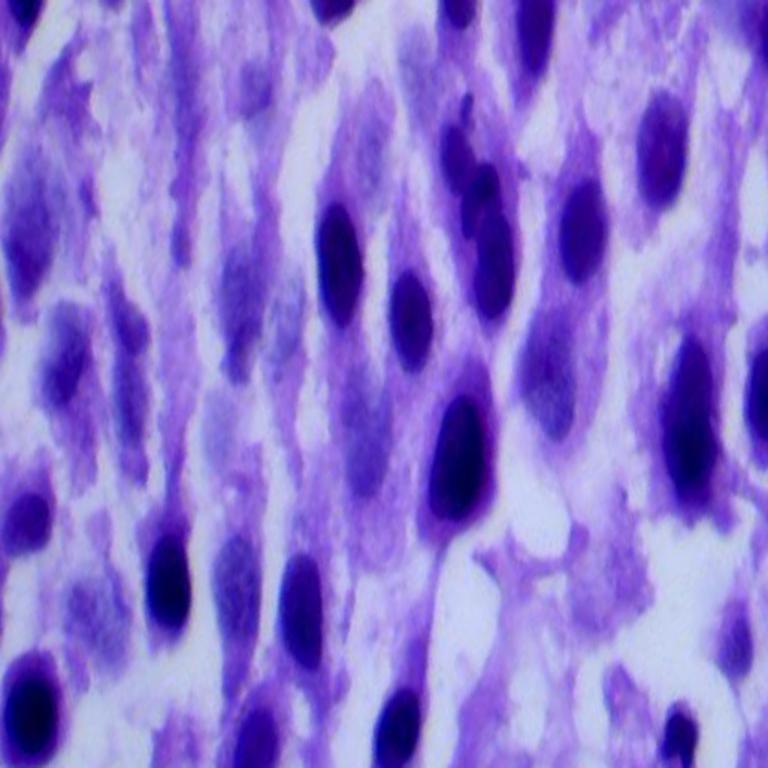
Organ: lung
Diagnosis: squamous carcinomas